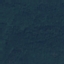
Label: Forest